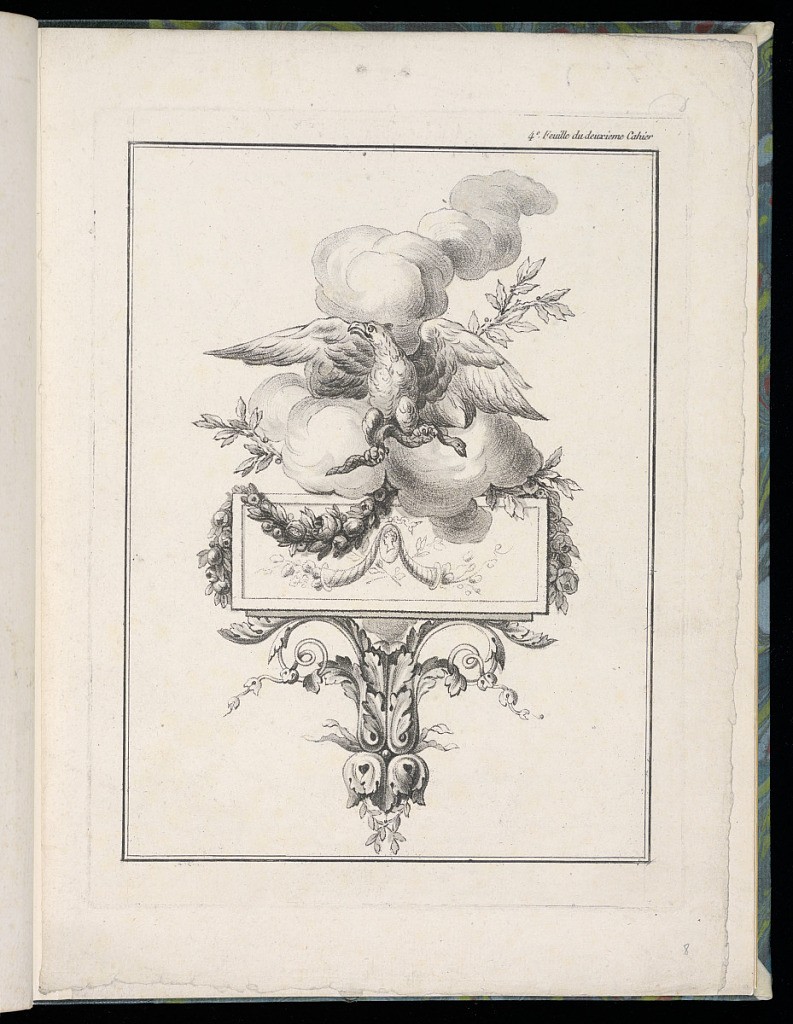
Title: Ornament Design
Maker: Jean-Baptiste Huet, French, 1745 – 1811
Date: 1776–89
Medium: Crayon manner etching on paper
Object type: Print
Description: An arabesque ornament design featuring an eagle with a snake in its talons, with clouds, foliate branches, festoon of flowers, rectangular cartouche with cornucopia and roundel profile portrait, below, foliate scrolls, and scrolling leaves (rinceaux). The plate is numbered.